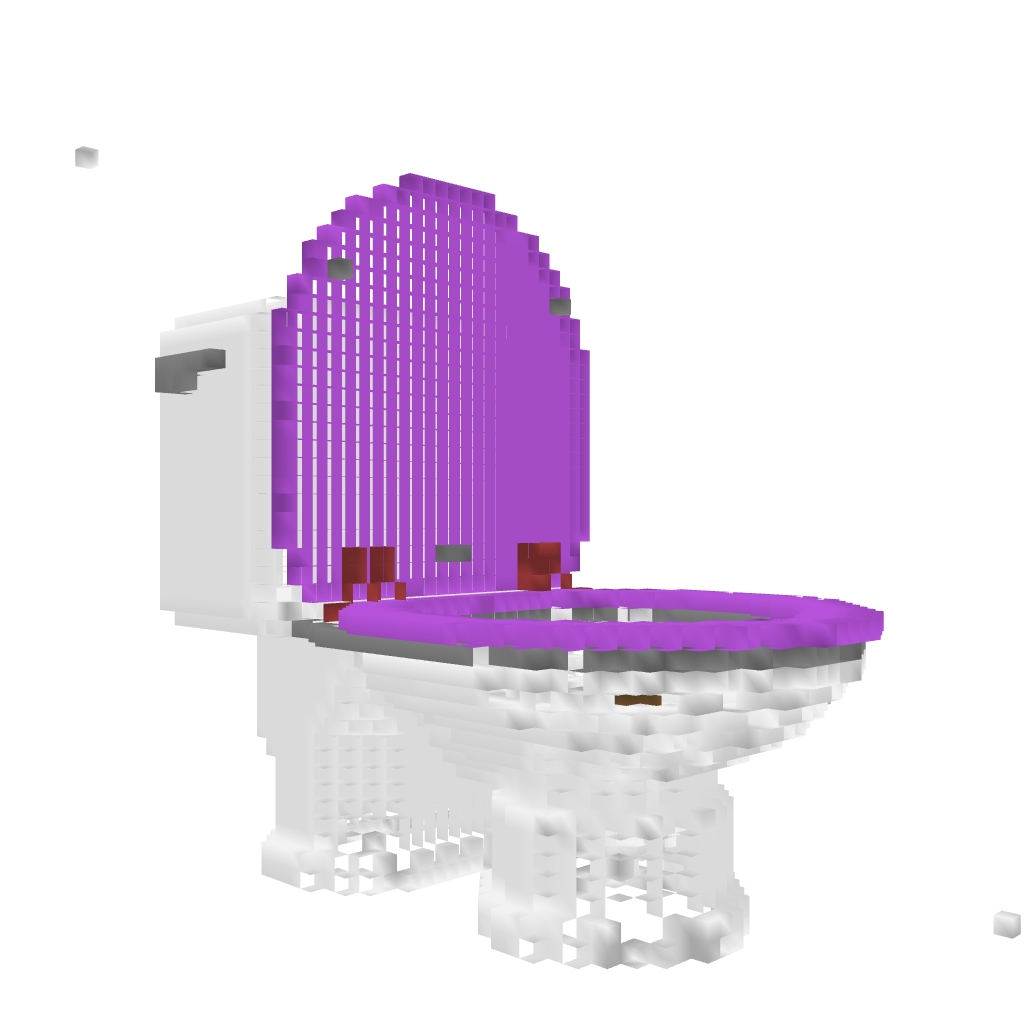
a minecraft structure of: Toilet bad low quality